Question: I want to use jQuery to make an image switcher. I want it to be done in a div.
This is what I have: '<div id="main-pic"></div>' which means I completely have no idea how to do it...
Anyway, here is what I need:

# If the image appears to be too small, and if you don't mind, zoom in your browser
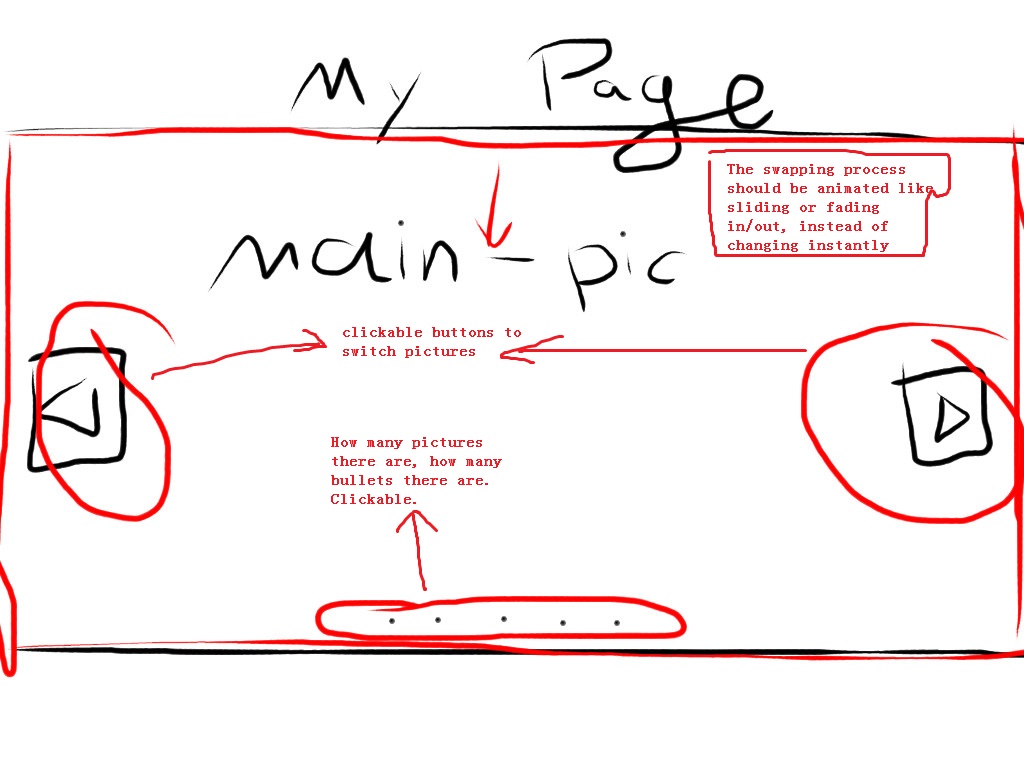
Answer: It's called a carousel. One example of such is this <URL>